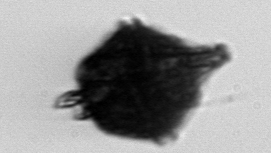
Label: Gonyaulax